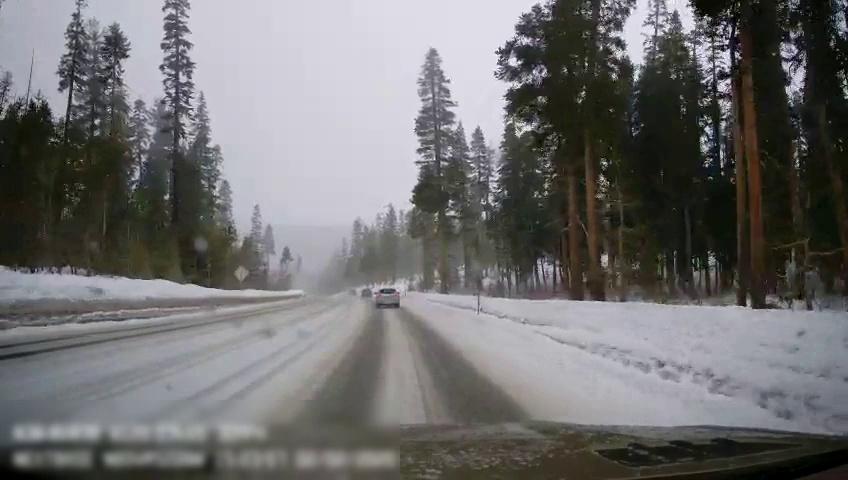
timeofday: Day
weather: Snowy
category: Drivable Space
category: Vehicles | SUV
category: Traffic | Signs